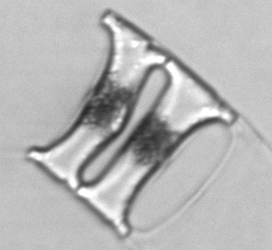
Label: Eucampia